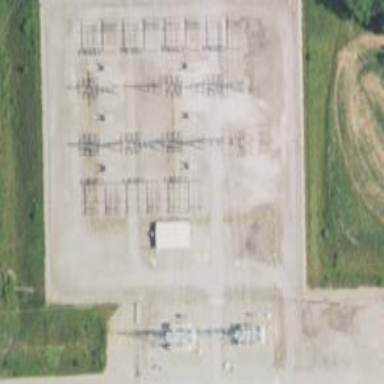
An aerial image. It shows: Switch used for power control.